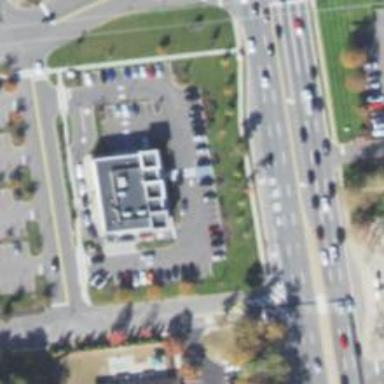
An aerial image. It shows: Healthcare clinic.